Question: What I want to archive can be best explained with an image

The gray box represents the screen, the blue box is meta information, the white rounded box is a SearchView and the red boxes are items returned from the search.
I got this working so far, but the problem occurs when the user searches for something and the items exceed the screen (1). Afterwards the user scrolls down, so the meta information is outside the screen (2). The user can now still enter a new search query and thus change the items. However, when the new query returns too few items to fill the rest of the screen (3) the ScrollView will "jump" back to the top (not in image, not desired). What I want is a behavior where the SearchView stays put (3). Once in this state the user can scroll back to the top (4). If she does she cannot scroll back though, instead the overscroll indicators will show.
Similar behavior can be seen in the Google+ App. From the start screen go to your profile (tap on your name on the top). You will see three registers ("About me", "Posts", "Photos" *). I have for example no photos in there and the behavior is as described.
The ScrollView is the root of the View.
Basic layout structure
'''
<ScrollView xmlns:android="http://schemas.android.com/apk/res/android"
android:layout_width="match_parent"
android:layout_height="fill_parent"
android:overScrollMode="always"
android:fillViewport="true">
<LinearLayout
android:orientation="vertical"
android:layout_width="match_parent"
android:layout_height="wrap_content">
<View /> <!-- Meta info -->
<SearchView />
<View /> <!-- Item representing search result -->
<View /> <!-- Item representing search result -->
<View /> <!-- Item representing search result -->
<View /> <!-- Item representing search result -->
<View /> <!-- Item representing search result -->
</LinearLayout>
</ScrollView>
'''
*) Assumed translation from the German App.
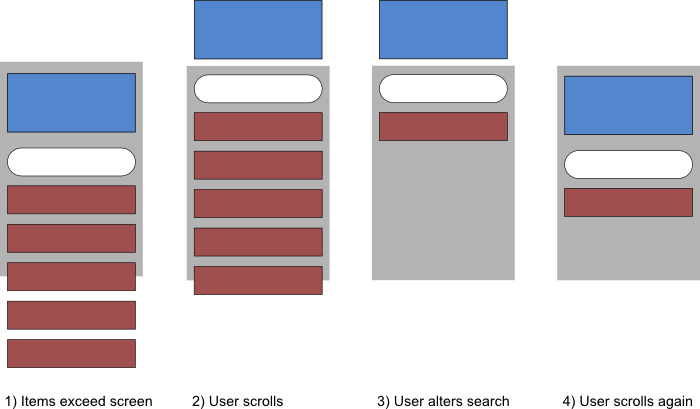
Answer: Since there seems to be no standard solution in the android sdk, nor any public code doing this I tinkered my own solution. This is my working solution:
I wrapped the search results in a LinearLayout and used minimumHeight to archive the desired behavior. This way I don't need to fiddle with measurements when items are added to the list.
'''
<LinearLayout
android:id="@+id/scroll_placeholder"
android:layout_width="match_parent"
android:layout_height="wrap_content"
android:orientation="vertical"
>
<View /> <!-- result -->
<View /> <!-- result -->
<View /> <!-- result -->
</LinearLayout>
'''
Search results are retrieved asynchronous so I clear the List and start a search indicator when a new search is triggered. At this point I also set the minimum height to the size of the visible rect of the 'itemList'. Note that the 'itemList' is not a 'ScrollView' as otherwise there would be a ScrollView within a ScrollView which is problematic. It's basically a LinearLayout containing the results.
'''
int scrollY = rootScrollView.getScrollY();
if (scrollY > 0) {
final Rect visibleListViewRect = new Rect();
placeholder.getGlobalVisibleRect(visibleListViewRect);
placeholder.setMinimumHeight(visibleListViewRect.height());
} else {
placeholder.setMinimumHeight(0);
}
'''
This will give the behavior as seen in image 3) of the question.
To disable scrolling back down once the user has scrolled up (image 4) I added a ScrollChangedListener:
'''
placeholder.getViewTreeObserver().addOnScrollChangedListener(new ViewTreeObserver.OnScrollChangedListener() {
@Override
public void onScrollChanged() {
int scrollY = placeholder.getScrollY();
if (scrollY > 0) {
final Rect visibleListViewRect = new Rect();
placeholder.getGlobalVisibleRect(visibleListViewRect);
placeholder.setMinimumHeight(visibleListViewRect.height());
} else {
placeholder.setMinimumHeight(0);
}
}
});
'''
And that's it.